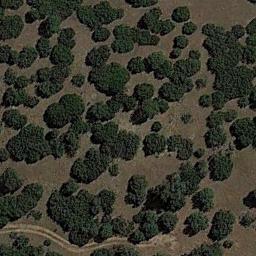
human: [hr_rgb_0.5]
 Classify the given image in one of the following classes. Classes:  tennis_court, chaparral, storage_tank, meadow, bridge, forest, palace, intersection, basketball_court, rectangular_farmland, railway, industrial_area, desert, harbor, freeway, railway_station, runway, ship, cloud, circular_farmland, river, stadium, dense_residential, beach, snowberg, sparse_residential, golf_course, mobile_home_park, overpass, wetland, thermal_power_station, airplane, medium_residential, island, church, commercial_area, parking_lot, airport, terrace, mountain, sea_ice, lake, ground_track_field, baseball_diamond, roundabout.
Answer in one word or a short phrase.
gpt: chaparral